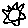
Label: sun